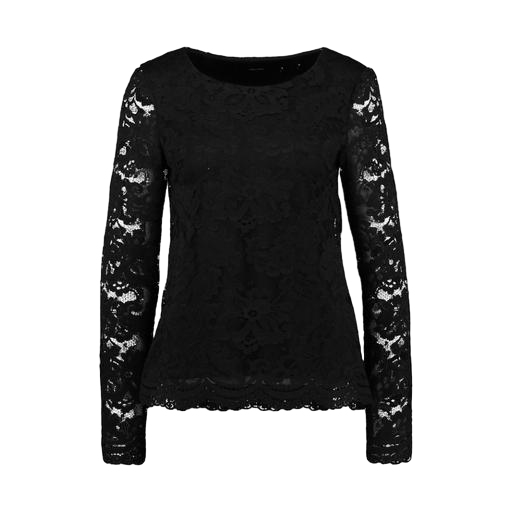
black long-sleeved lace top, black long sleeve eyelash lace top, black floral-lace shirt, white background